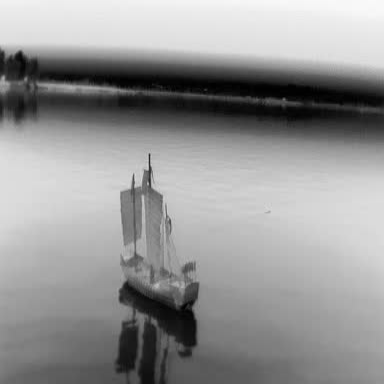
There is a sailboat in the infrared image.